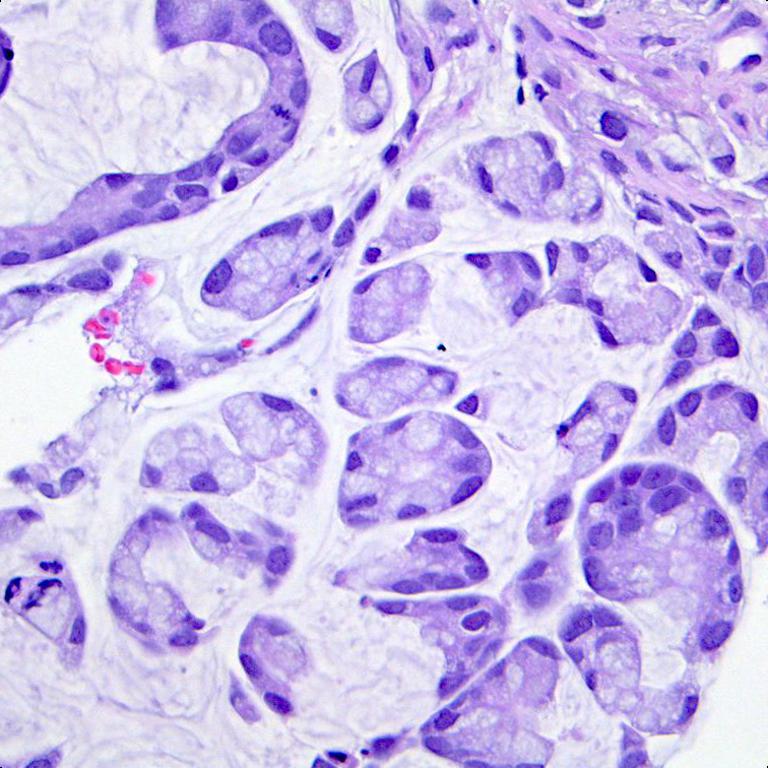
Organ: colon
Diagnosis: adenocarcinomas